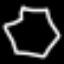
Label: octagon